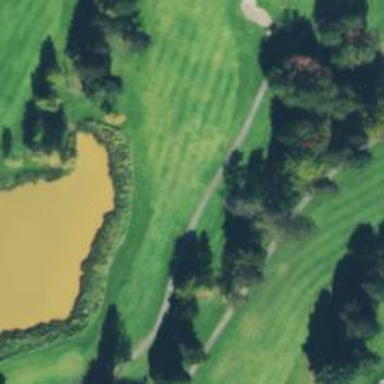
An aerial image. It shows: Pathway for golfing.